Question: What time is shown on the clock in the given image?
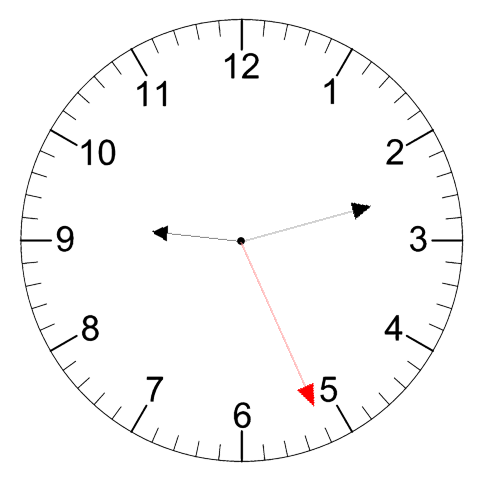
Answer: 09:12:26